Field crop: maize
Growth stage: 2
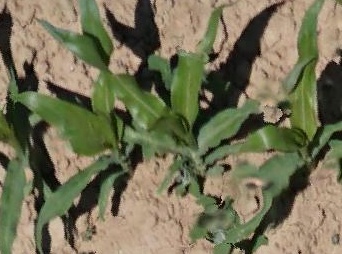
Species: maize